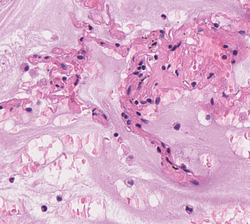
Tumor epithelial tissue: no
Tumor-associated stroma tissue: no
Normal tissue: yes